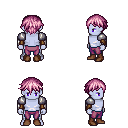
a pixel art fantasy rpg character, male body template, dark elf, purple skin, steel arm armor, magenta pants, pink short bangs hairstyle, leather bracers, brown shoes, four views (front, back, left, right), 2x2 character sprite sheet, small pixel art, hard edges, no anti-aliasing